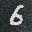
Label: 6